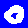
Digit: 0